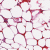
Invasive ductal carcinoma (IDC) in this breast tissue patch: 0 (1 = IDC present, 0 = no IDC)